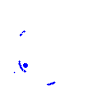
Particle: pion